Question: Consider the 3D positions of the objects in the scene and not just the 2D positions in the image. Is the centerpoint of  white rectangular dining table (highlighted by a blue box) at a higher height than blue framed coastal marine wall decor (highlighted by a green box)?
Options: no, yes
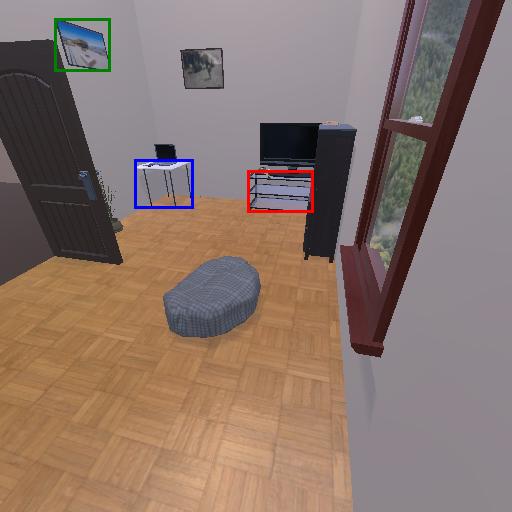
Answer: no